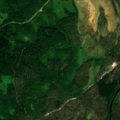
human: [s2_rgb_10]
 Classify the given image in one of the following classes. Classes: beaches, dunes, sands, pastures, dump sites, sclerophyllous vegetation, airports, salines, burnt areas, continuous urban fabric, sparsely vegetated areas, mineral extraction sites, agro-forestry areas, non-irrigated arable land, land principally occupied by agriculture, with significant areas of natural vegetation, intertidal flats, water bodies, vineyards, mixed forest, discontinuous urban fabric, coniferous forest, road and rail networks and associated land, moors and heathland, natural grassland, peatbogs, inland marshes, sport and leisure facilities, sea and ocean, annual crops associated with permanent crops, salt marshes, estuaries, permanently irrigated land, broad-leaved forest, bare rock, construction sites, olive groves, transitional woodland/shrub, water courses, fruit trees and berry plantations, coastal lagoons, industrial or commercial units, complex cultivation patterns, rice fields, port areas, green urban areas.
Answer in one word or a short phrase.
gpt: coniferous forest, mixed forest, peatbogs